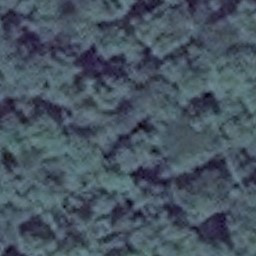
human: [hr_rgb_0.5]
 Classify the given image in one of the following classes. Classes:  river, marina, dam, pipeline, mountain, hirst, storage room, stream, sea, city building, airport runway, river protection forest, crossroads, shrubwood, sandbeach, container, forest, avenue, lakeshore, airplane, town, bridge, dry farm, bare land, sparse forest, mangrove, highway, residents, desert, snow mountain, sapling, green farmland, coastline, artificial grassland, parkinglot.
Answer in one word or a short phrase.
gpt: forest